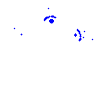
Particle: electron